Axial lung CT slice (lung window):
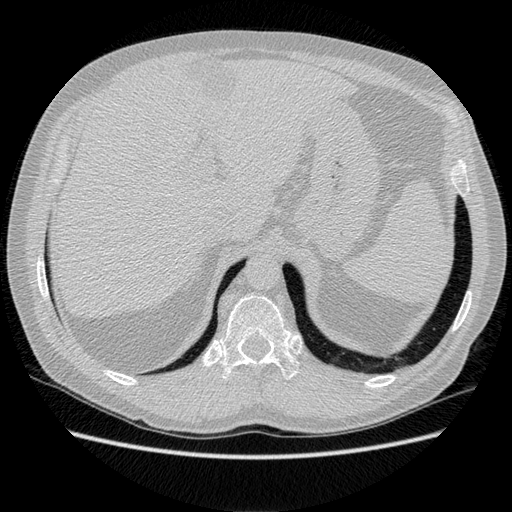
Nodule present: no